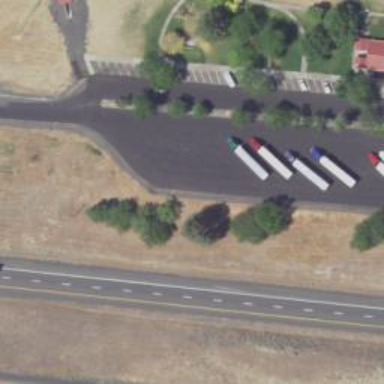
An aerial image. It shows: Asphalt road leading to rest area.